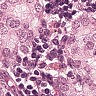
Metastatic tissue present: yes